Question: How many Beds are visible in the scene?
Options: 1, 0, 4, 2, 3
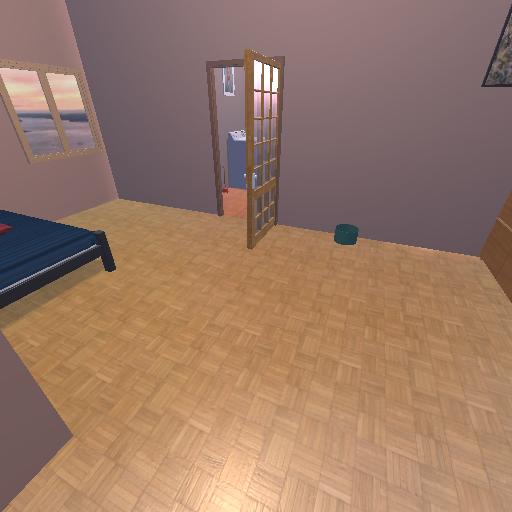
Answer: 1